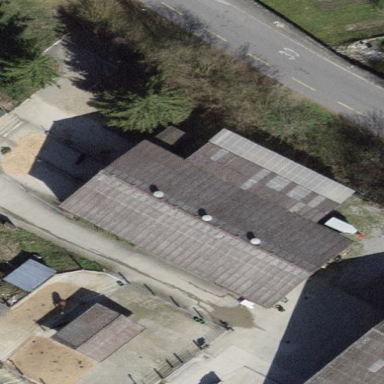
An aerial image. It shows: Rural barn.